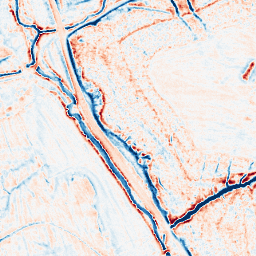
Category: edge_preserving
Decomposition family: anisotropic_diffusion
Decomposition parameters: iterations: 20
kappa: 100
gamma: 0.15
Upsampling method: sinc_blackman
Upsampling parameters: scale: 4
kernel_size: 8
Upsampling scale: 4